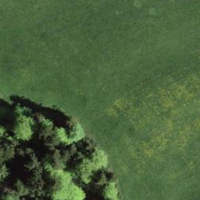
EUNIS habitat code: 24
Species observed at this site:
Lamium galeobdolon